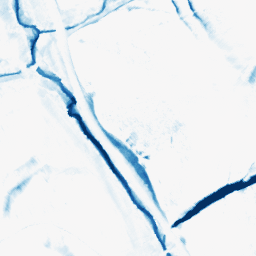
Category: morphological
Decomposition family: morphological_diamond
Decomposition parameters: operation: closing
radius: 10
Upsampling method: quintic
Upsampling parameters: scale: 4
Upsampling scale: 4